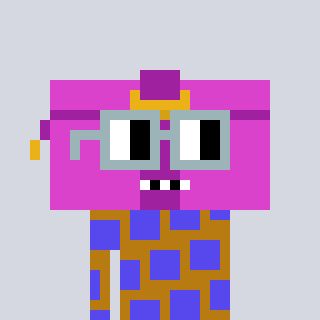
a pixel art character with square dark gray glasses, a clutch-shaped head and a gold-colored body on a cool background